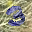
Label: 3